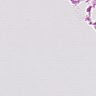
Metastatic tissue present: no